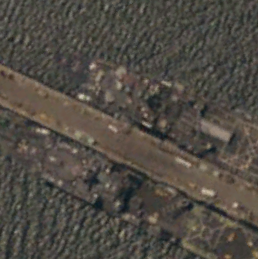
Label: combat